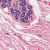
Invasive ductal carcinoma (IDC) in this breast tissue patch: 0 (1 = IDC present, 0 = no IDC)